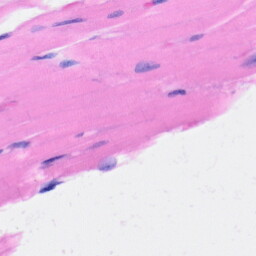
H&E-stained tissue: Heart